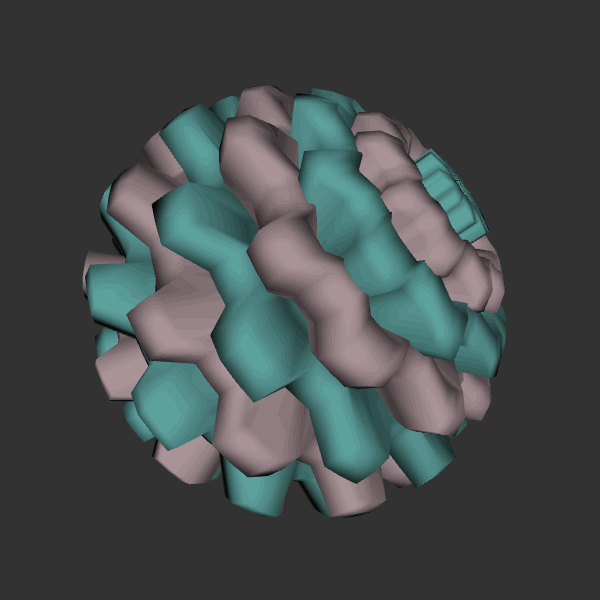
Background: dark